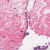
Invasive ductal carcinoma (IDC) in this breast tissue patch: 0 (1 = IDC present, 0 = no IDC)